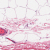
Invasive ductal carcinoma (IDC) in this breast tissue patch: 0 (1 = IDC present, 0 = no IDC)